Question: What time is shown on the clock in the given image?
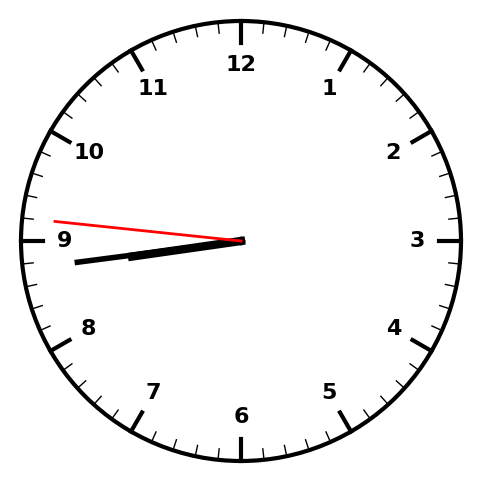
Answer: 08:43:46